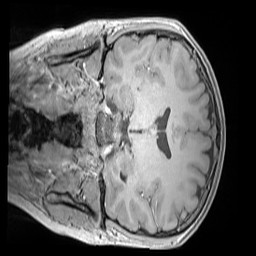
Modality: MP2RAGE
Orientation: coronal
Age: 13
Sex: male
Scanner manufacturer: siemens
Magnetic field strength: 3 T
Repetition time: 4 s
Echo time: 0.00303 s